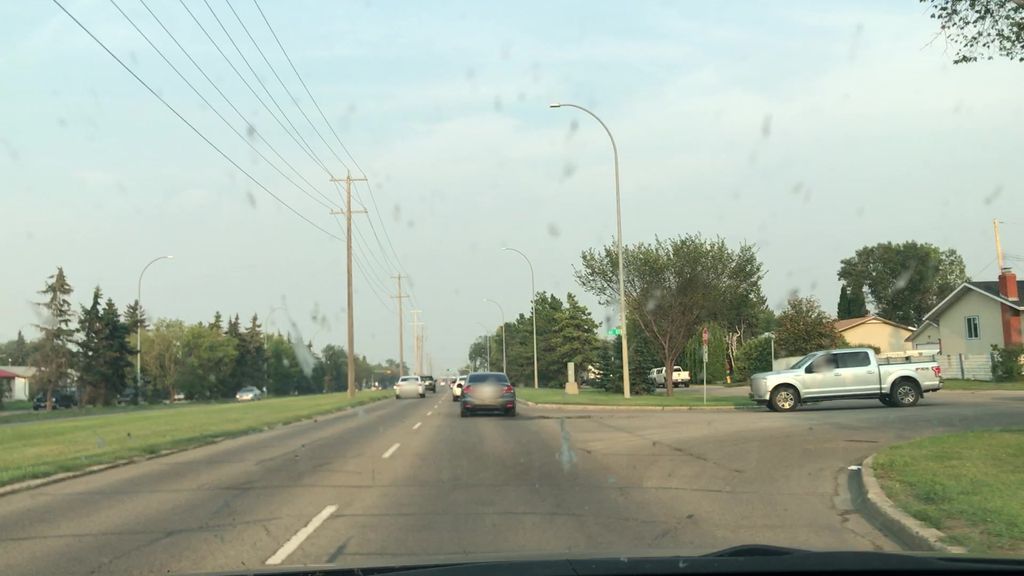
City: edmonton